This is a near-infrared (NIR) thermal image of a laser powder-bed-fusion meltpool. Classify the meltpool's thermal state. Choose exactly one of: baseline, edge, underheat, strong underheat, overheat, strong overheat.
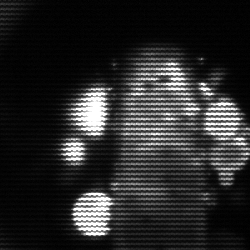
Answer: strong underheat